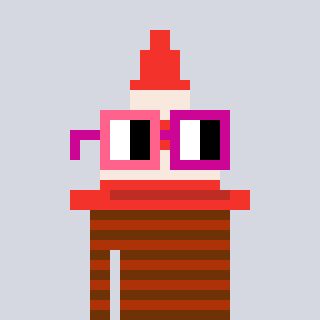
a pixel art character with square pink and red glasses, a cone-shaped head and a hotbrown-colored body on a cool background